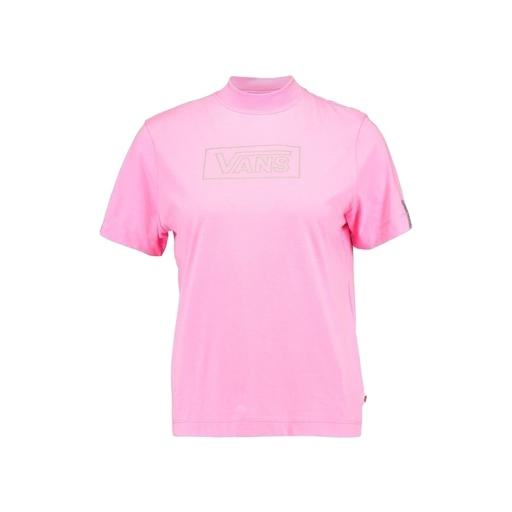
pink short-sleeve tee, pink graphic t-shirt, pink pima logo tee, white background